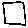
Label: square